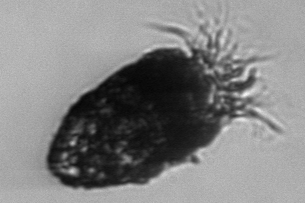
Label: Stenosemella_pacifica